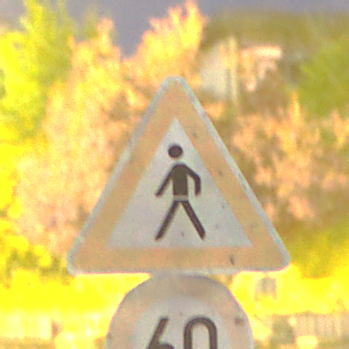
Verkehrszeichen: FussgaengerRechts
Zusatzzeichen unten: Geschwindigkeit60
Umgebung: Outdoor, Urban
Tageszeit: Night
Wetter: PartlyCloudy
Licht: Artificial
Jahreszeit: NotSpecified
Kontrast: HighContrast